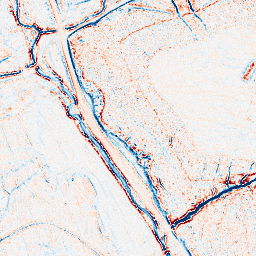
Category: edge_preserving
Decomposition family: anisotropic_diffusion
Decomposition parameters: iterations: 5
kappa: 30
gamma: 0.2
Upsampling method: bicubic_3x
Upsampling parameters: scale: 3
Upsampling scale: 3